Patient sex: M
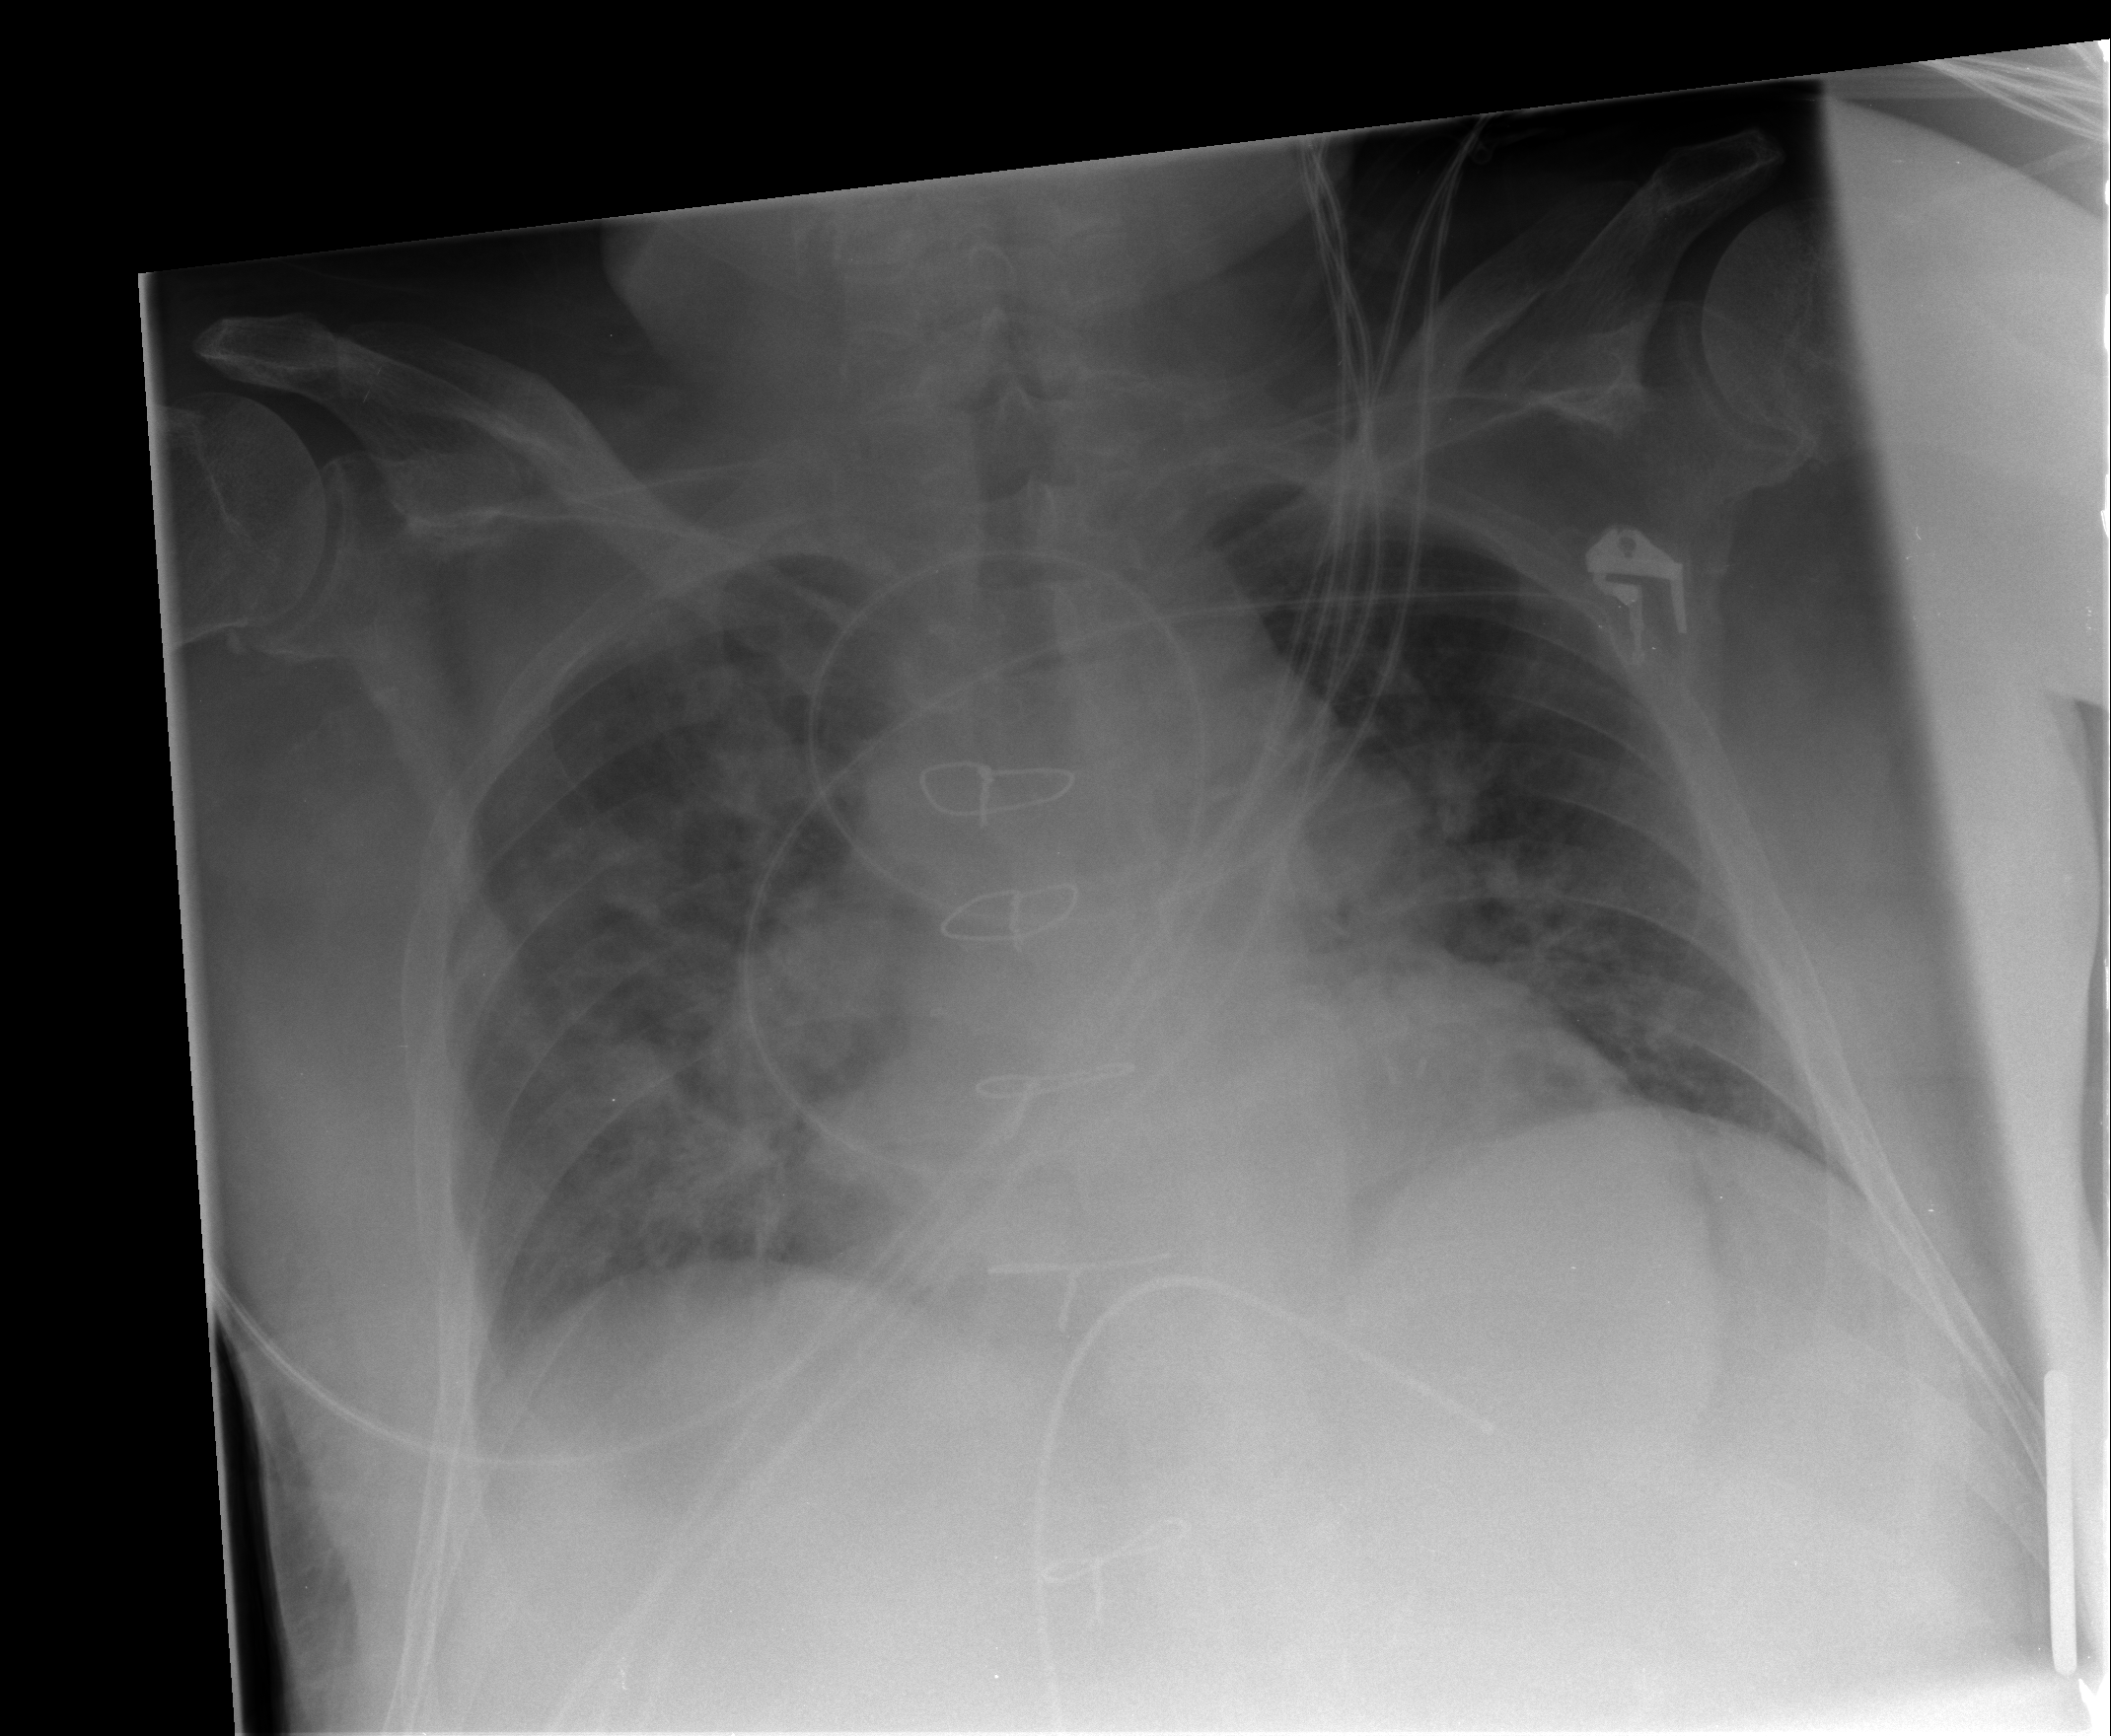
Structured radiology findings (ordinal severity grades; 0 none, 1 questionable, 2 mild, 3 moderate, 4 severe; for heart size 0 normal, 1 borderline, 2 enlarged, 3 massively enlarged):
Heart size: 1
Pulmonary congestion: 2
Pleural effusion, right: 2
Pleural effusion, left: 0
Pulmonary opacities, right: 2
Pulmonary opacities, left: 1
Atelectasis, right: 2
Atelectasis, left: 2